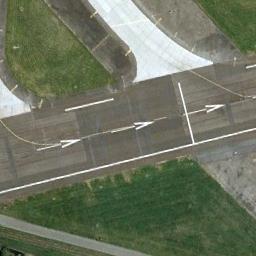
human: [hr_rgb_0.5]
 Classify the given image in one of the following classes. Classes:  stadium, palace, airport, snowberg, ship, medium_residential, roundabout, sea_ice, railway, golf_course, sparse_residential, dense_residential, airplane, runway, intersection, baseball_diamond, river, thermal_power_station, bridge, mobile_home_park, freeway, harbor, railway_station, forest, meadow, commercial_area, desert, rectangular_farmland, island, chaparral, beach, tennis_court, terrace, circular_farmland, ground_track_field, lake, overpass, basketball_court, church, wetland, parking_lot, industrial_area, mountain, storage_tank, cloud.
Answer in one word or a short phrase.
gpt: runway